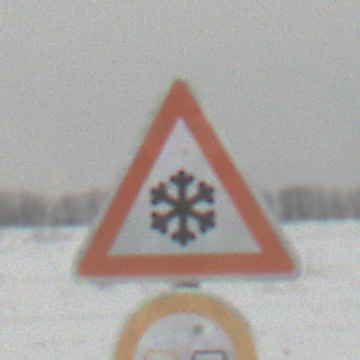
Verkehrszeichen: SchneeOderEisglaette
Zusatzzeichen unten: Ueberholverbot
Umgebung: Outdoor, Nature
Tageszeit: MorningAfternoon
Wetter: Overcast
Licht: Natural
Jahreszeit: Winter
Kontrast: LowContrast